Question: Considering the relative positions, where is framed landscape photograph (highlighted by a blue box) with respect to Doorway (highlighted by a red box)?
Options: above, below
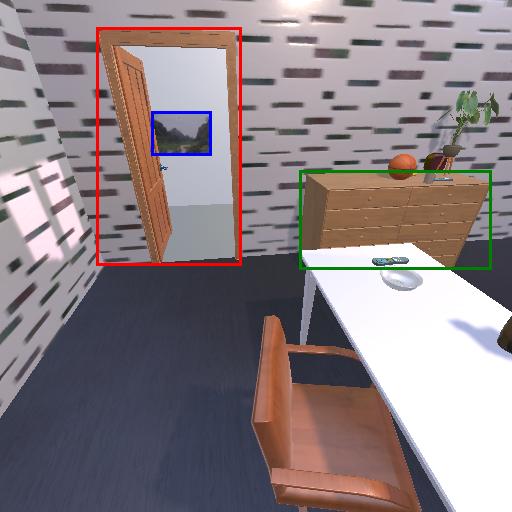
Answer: above